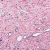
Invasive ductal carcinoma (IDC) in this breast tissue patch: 1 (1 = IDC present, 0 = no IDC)